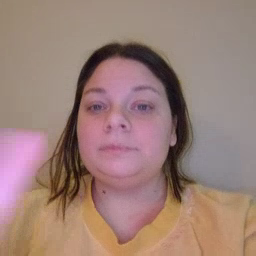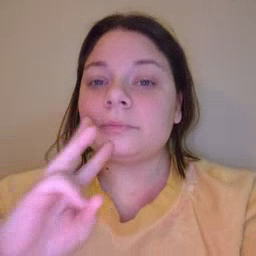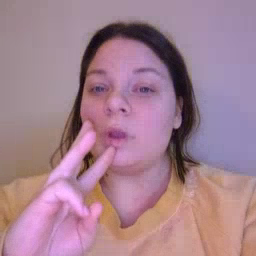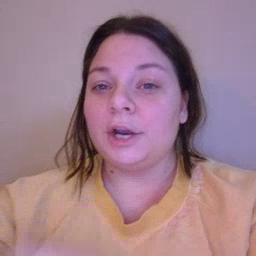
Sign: water